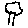
Label: tree